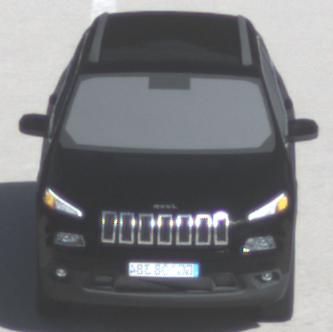
Make: Jeep
Model: Cherokee 3.2 V6 Pentastar
Detailed model: Cherokee (KL)
Model produced from: 2014/07
Model produced until: 2015/07
Doors: 5
Color: black
Road condition: dry road
Daytime: midday
Contrast: high contrast